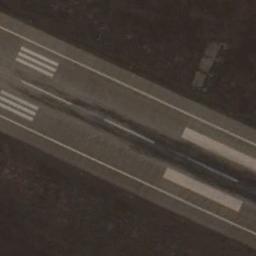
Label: runway